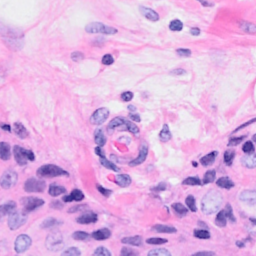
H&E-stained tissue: Breast